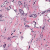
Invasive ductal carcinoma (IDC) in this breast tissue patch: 1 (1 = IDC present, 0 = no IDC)